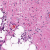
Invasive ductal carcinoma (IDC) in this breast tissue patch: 0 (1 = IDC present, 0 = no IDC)